Field crop: tomato
Growth stage: 1
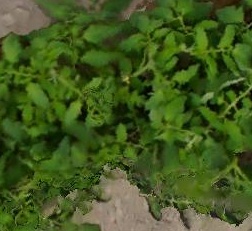
Species: tomato